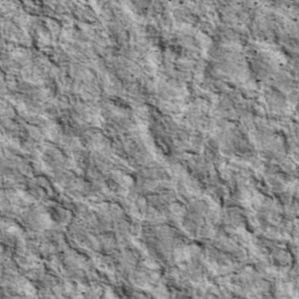
Label: non_frost